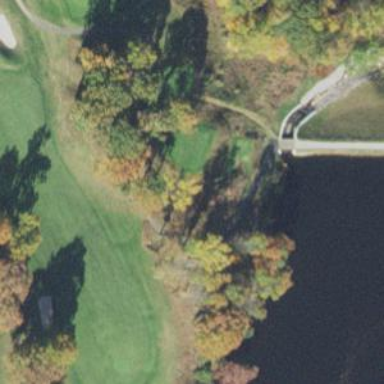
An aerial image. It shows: Golf tee.